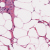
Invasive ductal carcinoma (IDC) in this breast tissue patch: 1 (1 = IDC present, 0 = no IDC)